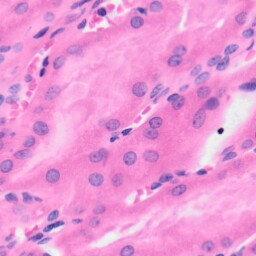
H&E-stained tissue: Kidney